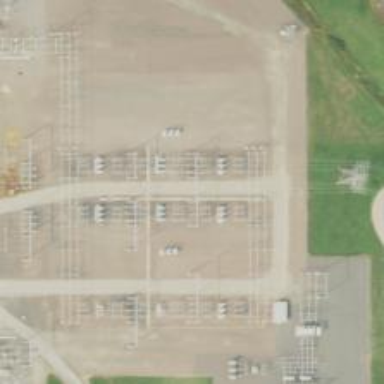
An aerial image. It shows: Switch used for power control.